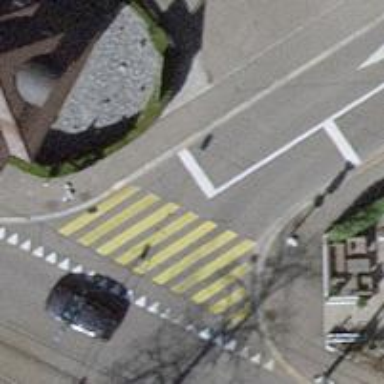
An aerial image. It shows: Zebra crossing with traffic signals.